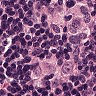
Metastatic tissue present: yes